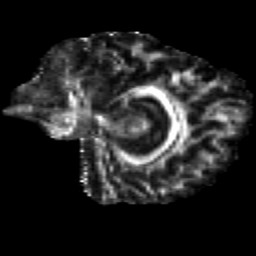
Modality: FA
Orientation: sagittal
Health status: healthy
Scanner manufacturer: siemens
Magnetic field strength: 3 T
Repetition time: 12 s
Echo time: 0.092 s